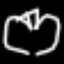
Label: angel